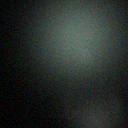
Screen state: off